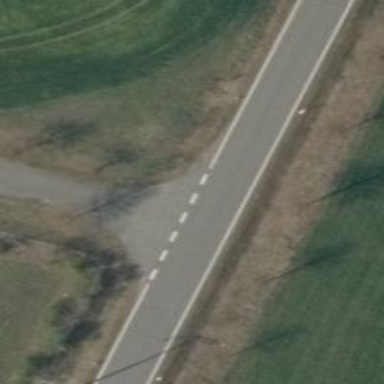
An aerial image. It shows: Secondary road with asphalt surface.